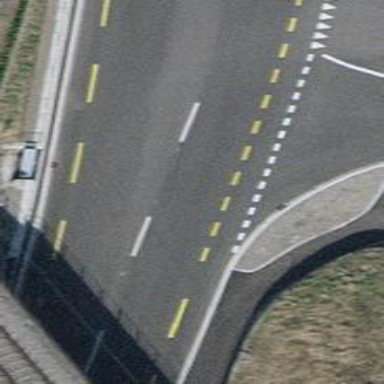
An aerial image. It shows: Primary highway with designated cycle lane on both sides.